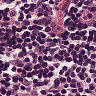
Metastatic tissue present: no